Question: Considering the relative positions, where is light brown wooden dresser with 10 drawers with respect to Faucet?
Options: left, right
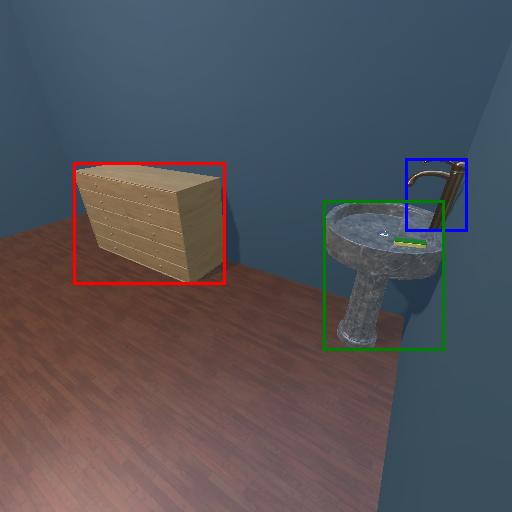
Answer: left